Question: I test User model:
'''
class User < ActiveRecord::Base
# Include default devise modules. Others available are:
# :confirmable, :lockable, :timeoutable and :omniauthable
devise :database_authenticatable, :registerable,
:recoverable, :rememberable, :trackable, :validatable
validates :password, :presence => true
has_many :ads, dependent: :destroy
has_many :docs, through: :ads, source: :content, source_type: "Doc"
has_many :pets, through: :ads, source: :content, source_type: "Pet"
has_many :license_plates, through: :ads, source: :content, source_type: "LicensePlate"
end
'''
users schema is following:
'''
create_table "users", force: true do |t|
t.string "first_name"
t.string "last_name"
t.string "phone"
t.datetime "created_at"
t.datetime "updated_at"
t.string "email", default: "", null: false
t.string "encrypted_password", default: "", null: false
t.string "reset_password_token"
t.datetime "reset_password_sent_at"
t.datetime "remember_created_at"
t.integer "sign_in_count", default: 0, null: false
t.datetime "current_sign_in_at"
t.datetime "last_sign_in_at"
t.string "current_sign_in_ip"
t.string "last_sign_in_ip"
end
'''
Factory is:
'''
FactoryGirl.define do
factory :user do
first_name { Faker::Name.first_name }
last_name { Faker::Name.last_name }
phone { Faker::PhoneNumber.phone_number }
email { Faker::Internet.email }
encrypted_password { Faker::Internet.password }
#reset_password_token
end
end
'''
RSpec code is:
'''
require 'rails_helper'
require 'spec_helper'
describe User do
it "has a valid factory" do
expect(FactoryGirl.build(:user)).to be_valid
end
it { is_expected.to have_many(:ads).dependent(:destroy) }
it { is_expected.to have_many(:docs).through(:ads) }
it { is_expected.to have_many(:pets).through(:ads) }
it { is_expected.to have_many(:license_plates).through(:ads) }
end
'''
Running rspec I have "Password can't be blank" error
What can cause "Password can't be blank" error?
Thanks in advance.
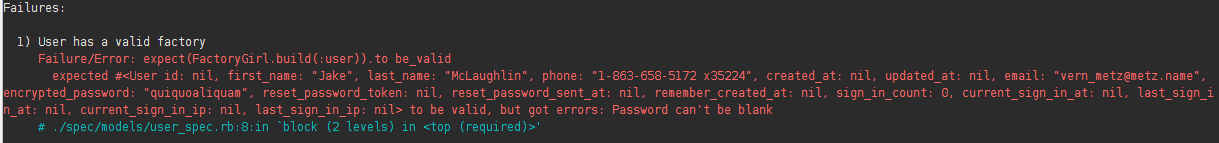
Answer: The suggestion of @jvnil is right. As you can see in the Devise code <URL>
'''
# Verifies whether an password (ie from sign in) is the user password.
def valid_password?(password)
return false if encrypted_password.blank?
bcrypt = ::BCrypt::Password.new(encrypted_password)
password = ::BCrypt::Engine.hash_secret("#{password}#{self.class.pepper}", bcrypt.salt)
Devise.secure_compare(password, encrypted_password)
end
'''
#
'''
# Generates password encryption based on the given value.
def password=(new_password)
@password = new_password
self.encrypted_password = password_digest(@password) if @password.present?
end
'''
And validates that at <URL>
'''
resource = valid_password? && mapping.to.find_for_database_authentication(authentication_hash)
'''